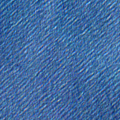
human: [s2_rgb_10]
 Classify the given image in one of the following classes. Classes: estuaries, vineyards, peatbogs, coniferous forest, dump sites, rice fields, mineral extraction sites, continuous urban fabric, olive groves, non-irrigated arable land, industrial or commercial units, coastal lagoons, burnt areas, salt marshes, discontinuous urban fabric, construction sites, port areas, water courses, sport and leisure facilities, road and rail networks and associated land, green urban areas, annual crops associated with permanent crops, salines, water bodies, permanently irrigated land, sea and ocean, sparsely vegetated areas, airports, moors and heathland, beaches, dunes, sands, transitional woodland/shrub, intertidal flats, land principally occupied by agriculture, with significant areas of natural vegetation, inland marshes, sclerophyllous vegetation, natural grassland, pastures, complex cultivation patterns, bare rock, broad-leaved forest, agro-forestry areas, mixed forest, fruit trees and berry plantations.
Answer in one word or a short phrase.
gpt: sea and ocean